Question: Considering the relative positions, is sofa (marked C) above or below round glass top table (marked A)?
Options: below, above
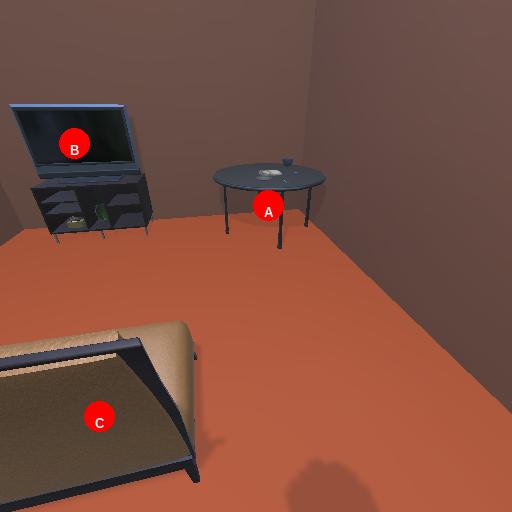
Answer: below